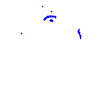
Particle: pion